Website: lowes
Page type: cart
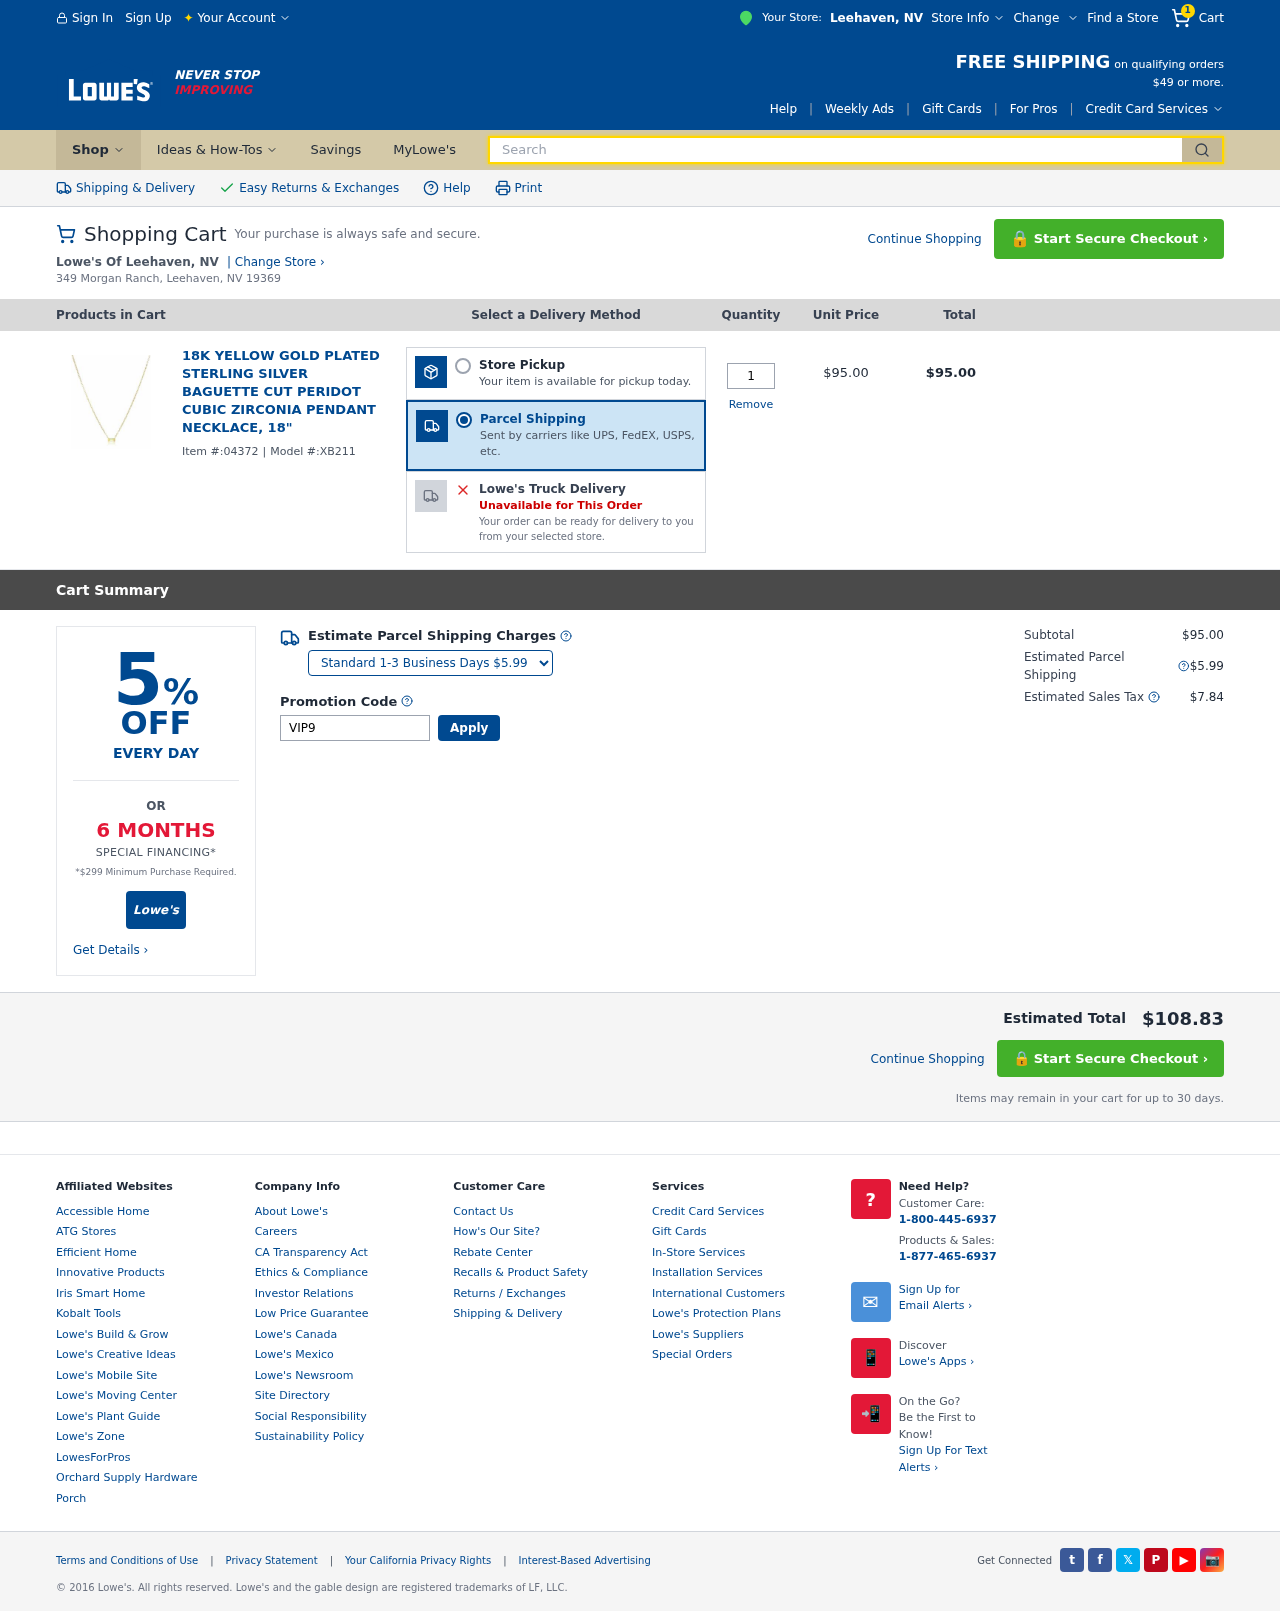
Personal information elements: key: PII_CITY
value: Leehaven
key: PII_STATE_ABBR
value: NV
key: PII_STREET
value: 349 Morgan Ranch
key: PII_CITY_STATE_ZIP
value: Leehaven, NV 19369
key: PII_PROMO_CODE
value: VIP9667
Product elements: key: PRODUCT1_NAME
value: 18K Yellow Gold Plated Sterling Silver Baguette Cut Peridot Cubic Zirconia Pendant Necklace, 18"
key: PRODUCT1_PRICE
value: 95
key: PRODUCT1_QUANTITY
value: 1
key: PRODUCT1_ITEM_ID
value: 04372
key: PRODUCT1_MODEL_ID
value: XB211
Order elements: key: ORDER_NUM_ITEMS
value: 1
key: ORDER_ITEM_TOTAL
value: $95.00
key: ORDER_SUBTOTAL
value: $95.00
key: ORDER_SHIPPING_COST
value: $5.99
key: ORDER_TAX
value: $7.84
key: ORDER_TOTAL
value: $108.83
Search elements: key: HEADER_SEARCH
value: Search